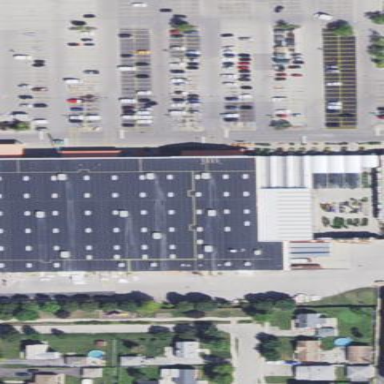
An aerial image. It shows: Retail building.